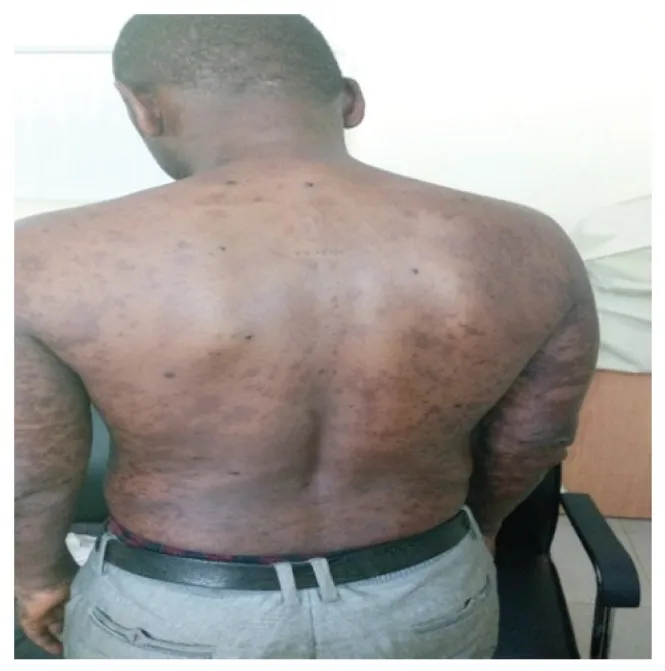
Posterior view of the skin lesion diagnosed as Kaposi sarcoma and Molluscum contagiosum.
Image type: medical_photograph (skin_photograph)